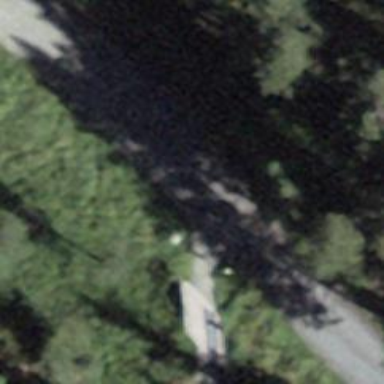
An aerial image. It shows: Guidepost providing information.